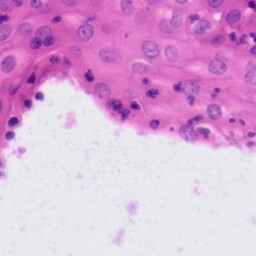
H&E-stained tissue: Tonsil